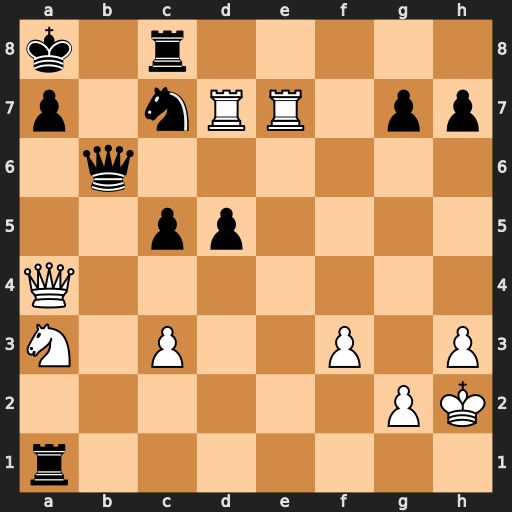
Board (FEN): k1r5/p1nRR1pp/1q6/2pp4/Q7/N1P2P1P/6PK/r7
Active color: w
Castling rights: -
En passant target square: -
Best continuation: Qf4 Rxa3 Rxc7 Rxc7 Rxc7